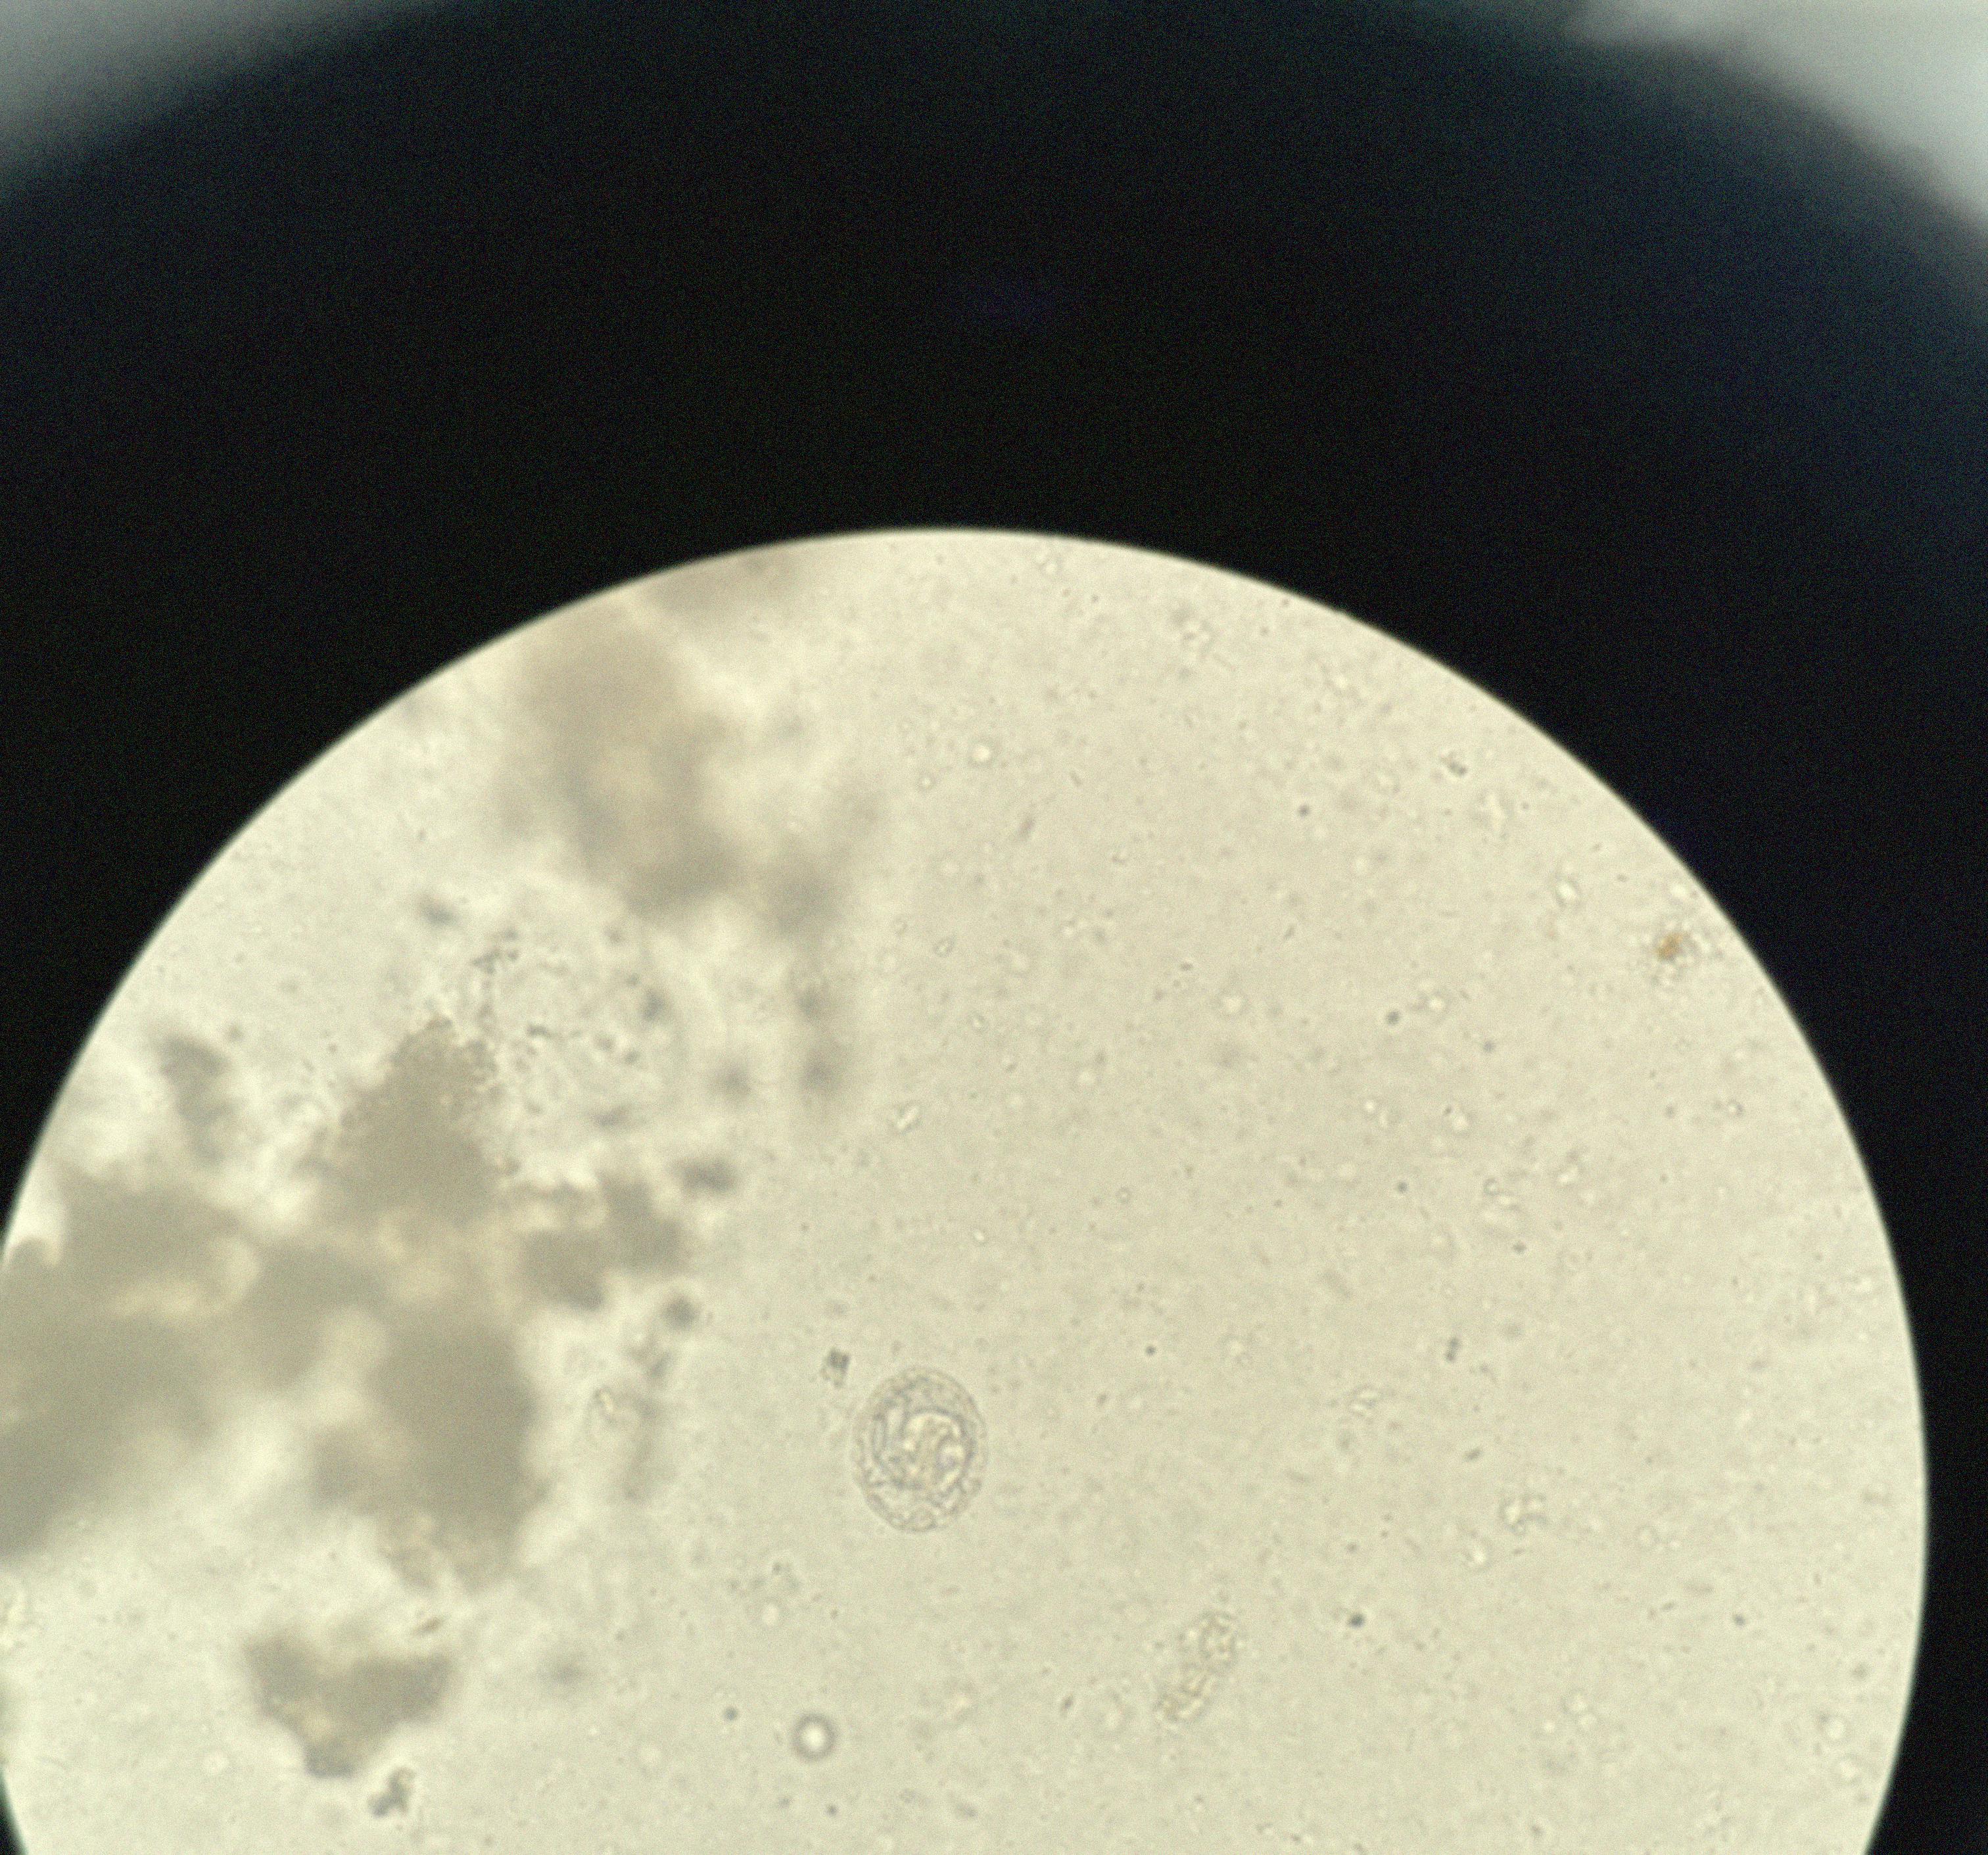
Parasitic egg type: Hymenolepis nana